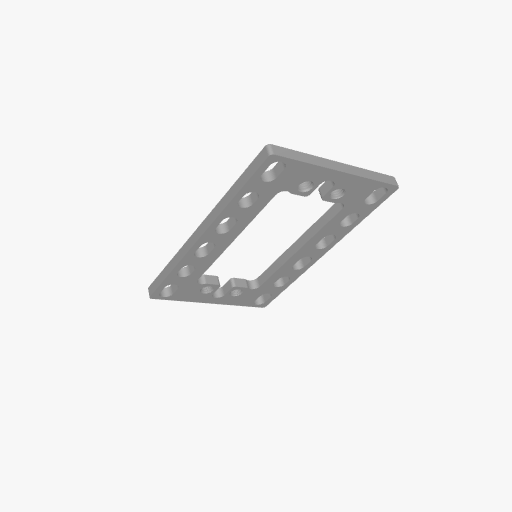
Part: ServoPlate